Interaction volume radius: 10 \u00c5
Interaction volume height: 15 \u00c5
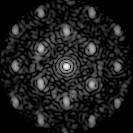
Disorder parameter: 0.4415